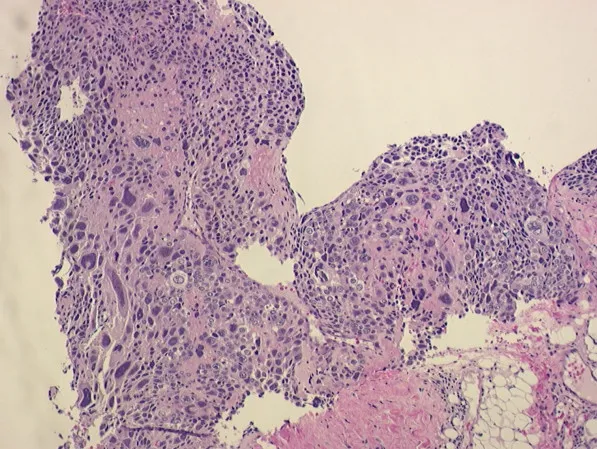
Biopsy of supraclavicular lymph node showing undifferentiated giant cells.
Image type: pathology (h&e)